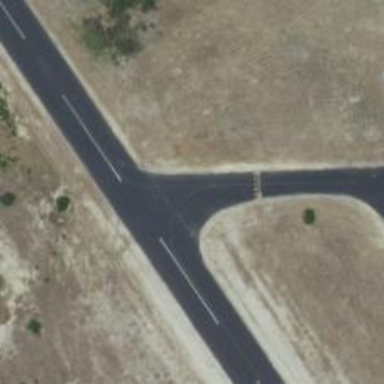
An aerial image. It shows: Image of taxiway at airport.